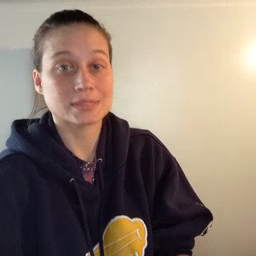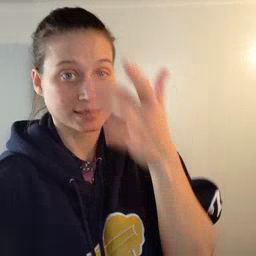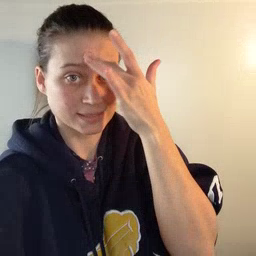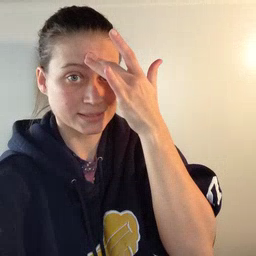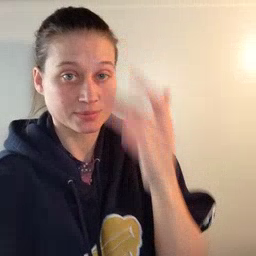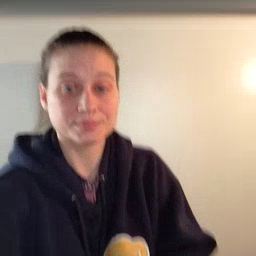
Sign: sick